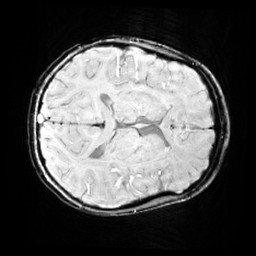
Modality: SWI
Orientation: axial
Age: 10
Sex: male
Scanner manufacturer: siemens
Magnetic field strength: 3 T
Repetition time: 0.027 s
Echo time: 0.02 s